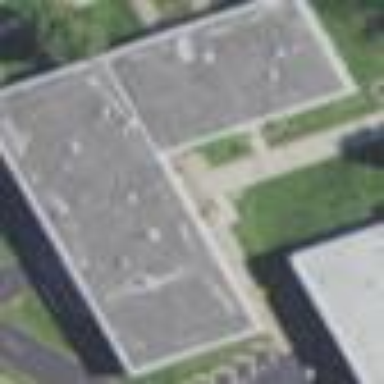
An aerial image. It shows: School building.